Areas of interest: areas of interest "Sanli Residential Area"
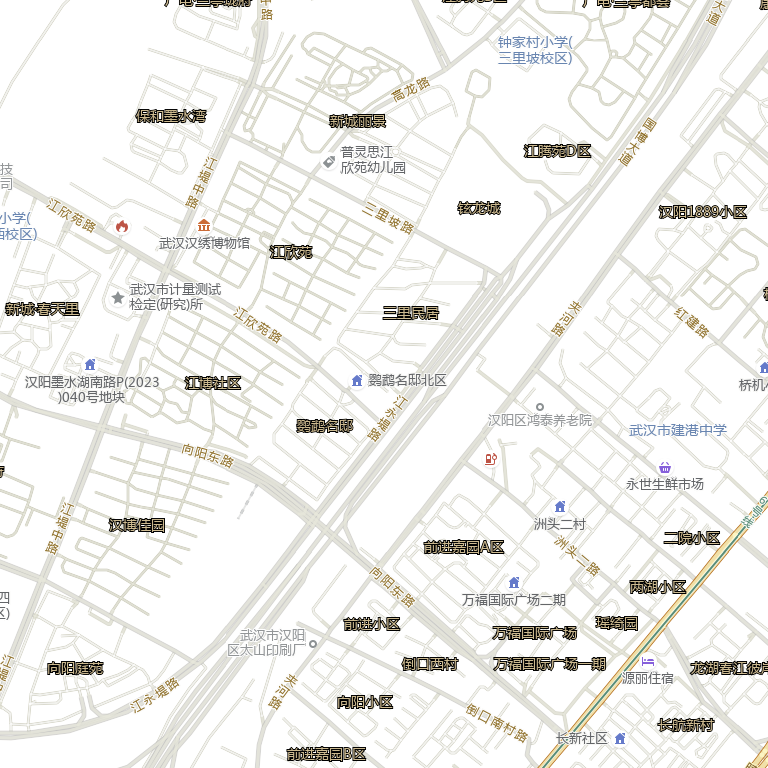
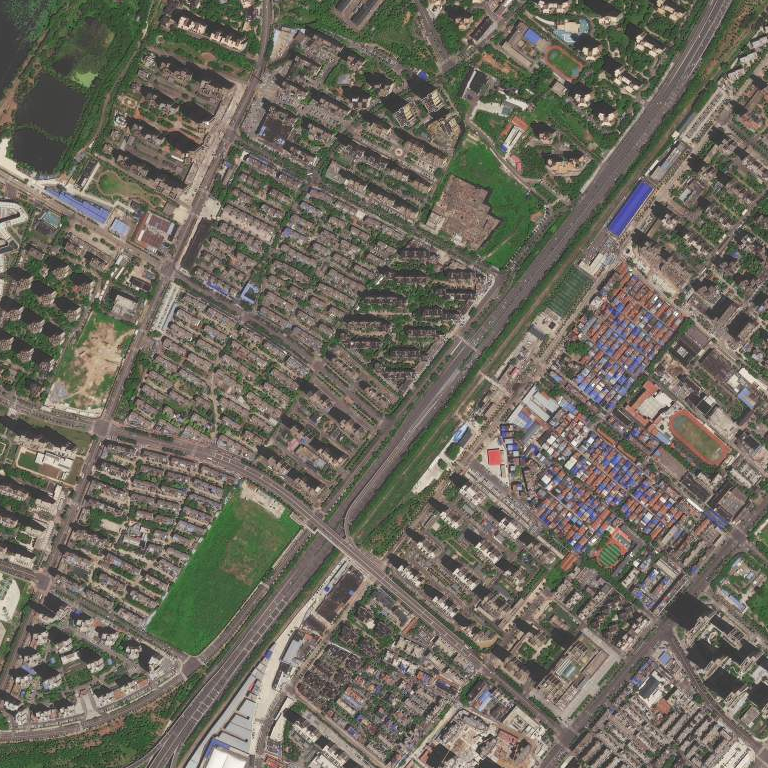